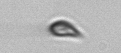
Label: Cryptophyta